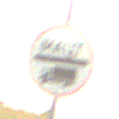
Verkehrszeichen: Mautpflicht
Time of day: SunriseSunset
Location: Outdoor (Nature)
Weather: PartlyCloudy
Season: NotSpecified
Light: Natural